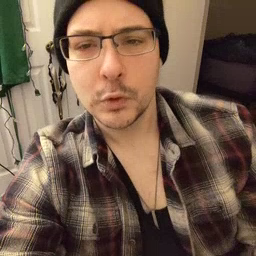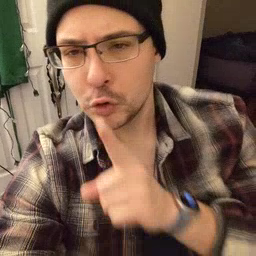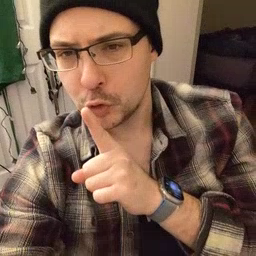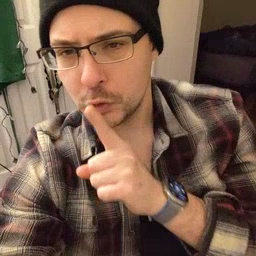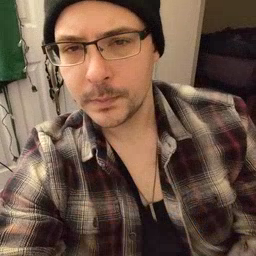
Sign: shhh